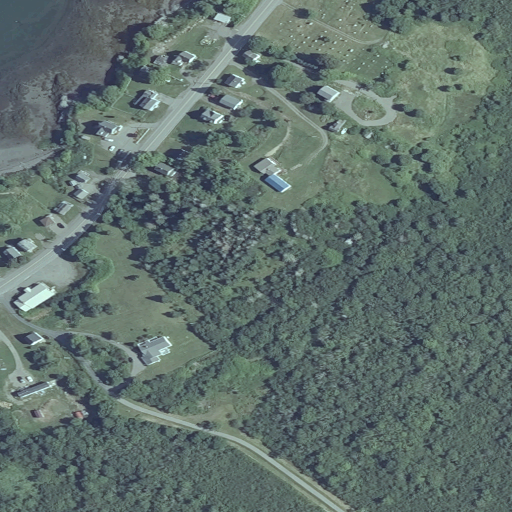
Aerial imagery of cape in Maine named Lubec Neck containing grassland, low intensity development, deciduous forest, open development, woody wetlands, medium intensity development, mixed forest, herbaceous wetlands, evergreen forest, open water, shrub, pasture, and barren land